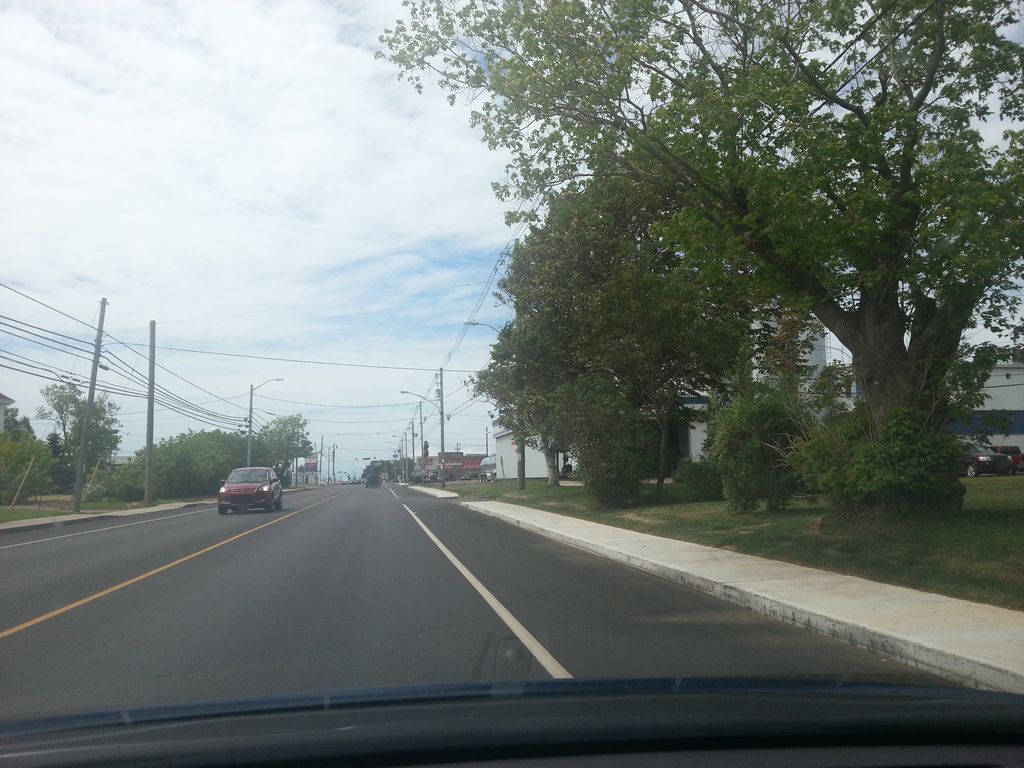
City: charlottetown